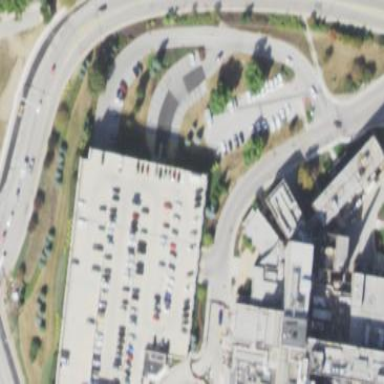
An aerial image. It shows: View of roof of building.